Field crop: maize
Growth stage: 2
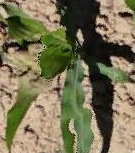
Species: maize